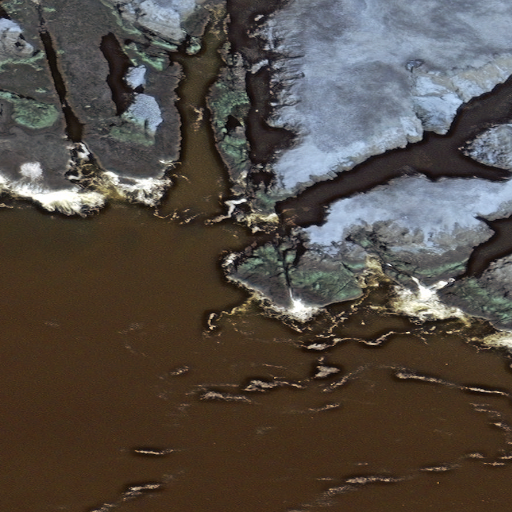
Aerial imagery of cape in Alaska named Sam Kadaa containing only unknown